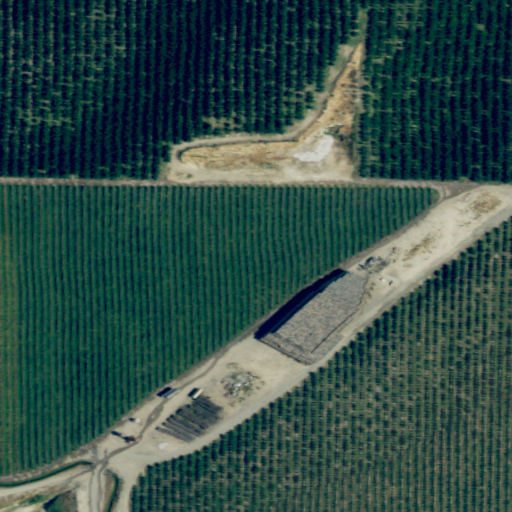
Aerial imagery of valley in Washington named Deep Canyon containing cultivated crops and pasture